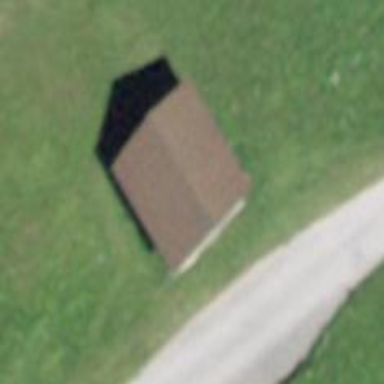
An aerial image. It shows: Shed.